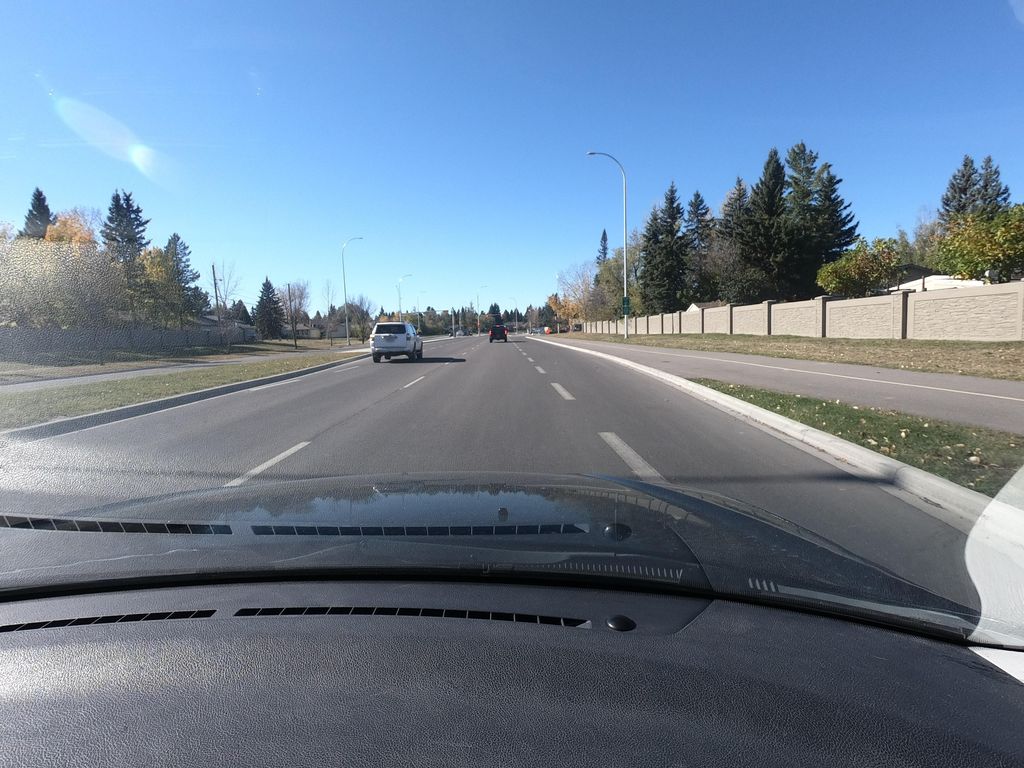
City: calgary